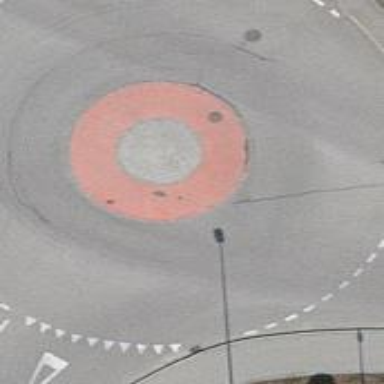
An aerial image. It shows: Mini roundabout on the road.